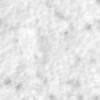
Label: no_change